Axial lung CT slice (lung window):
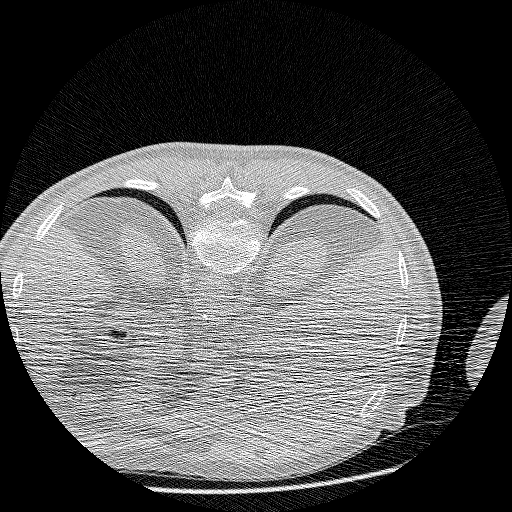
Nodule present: no